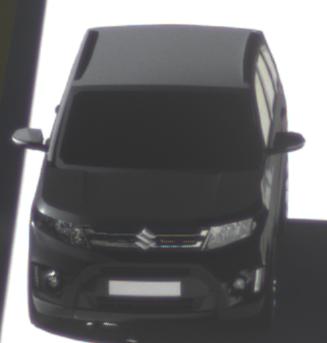
Make: Suzuki
Model: Vitara 1.6
Detailed model: Vitara (LY)
Model produced from: 2015/04
Model produced until: 2018/08
Doors: 5
Color: black
Road condition: dry road
Daytime: midday
Contrast: high contrast